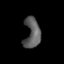
Tissue: prostate
Cell type: B cells
Senescence score: 0.7285
Nuclear area (px): 469
Mean DAPI intensity: 90.983